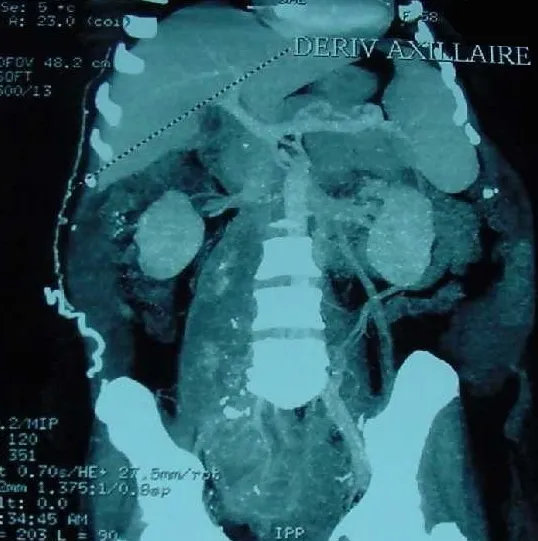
Abdominal CT angiography: axillary vein bypass.
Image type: radiology (ct)